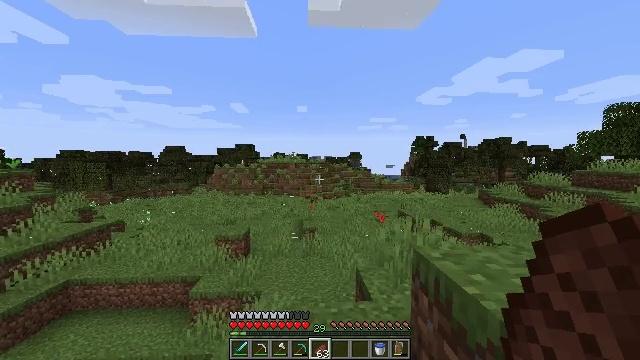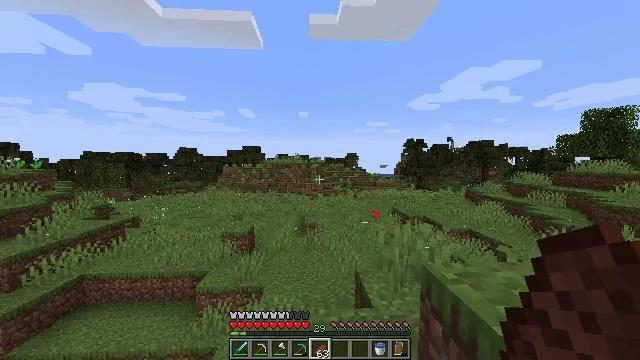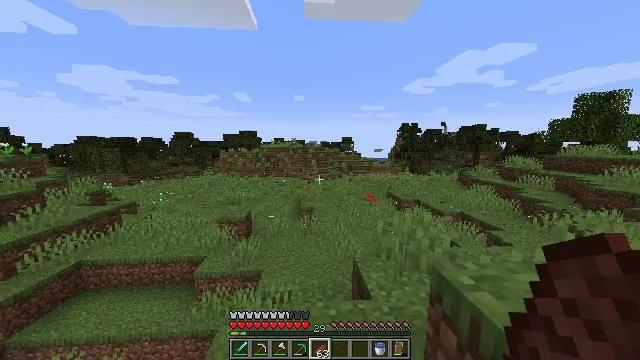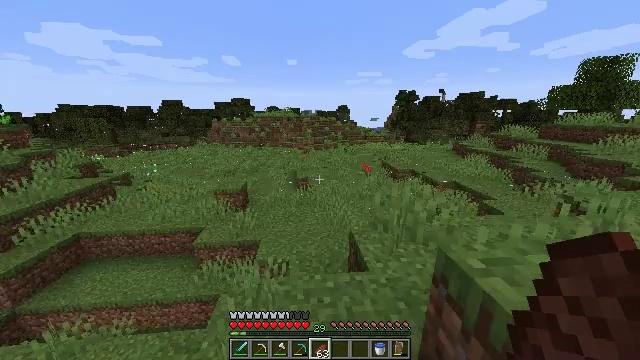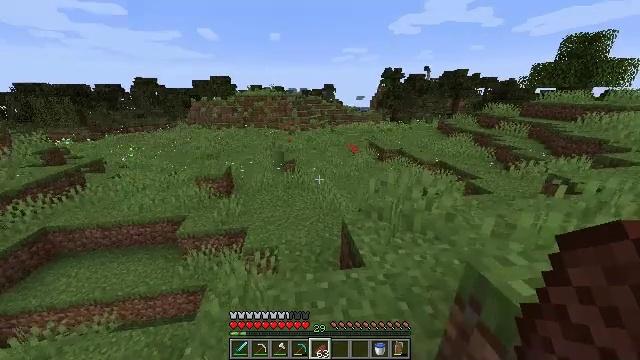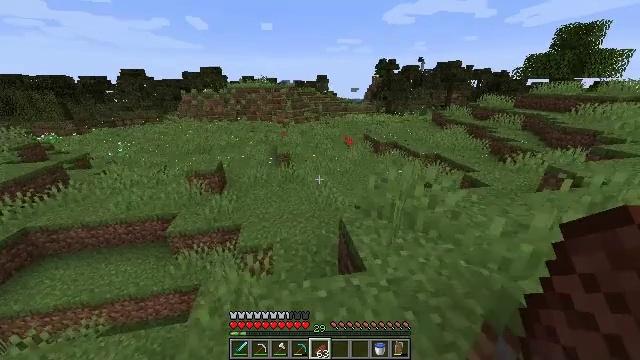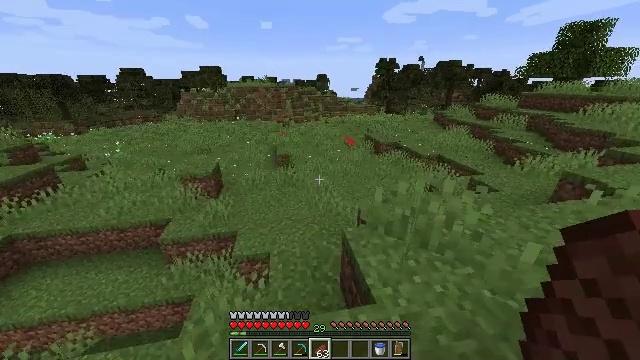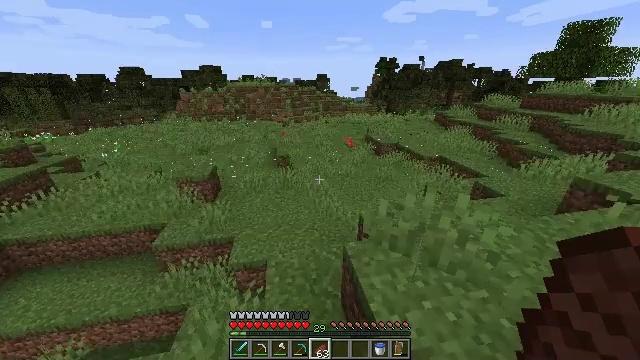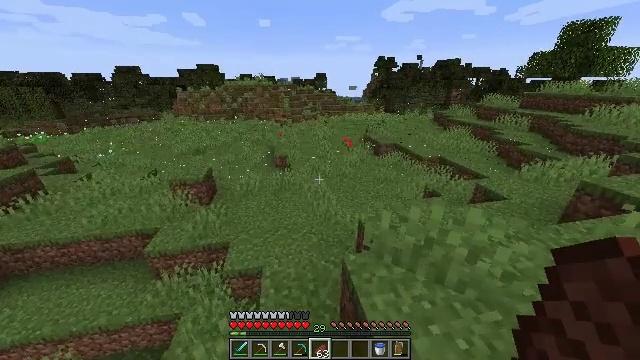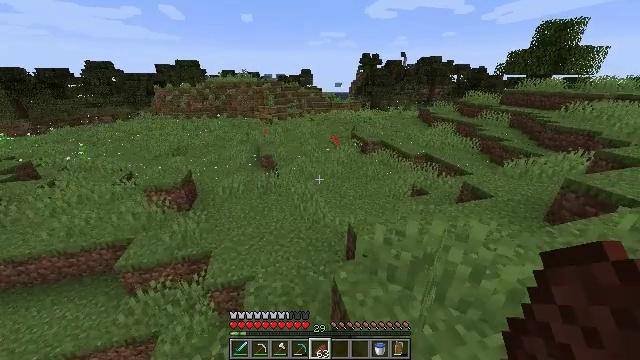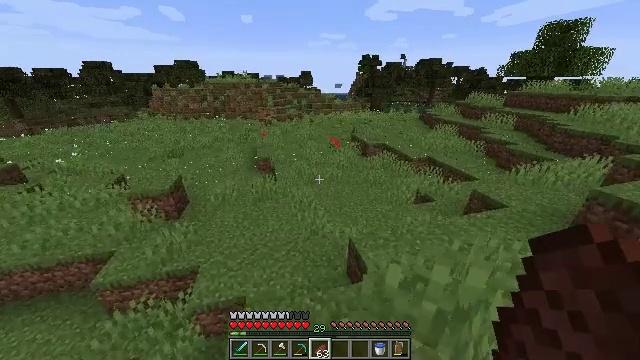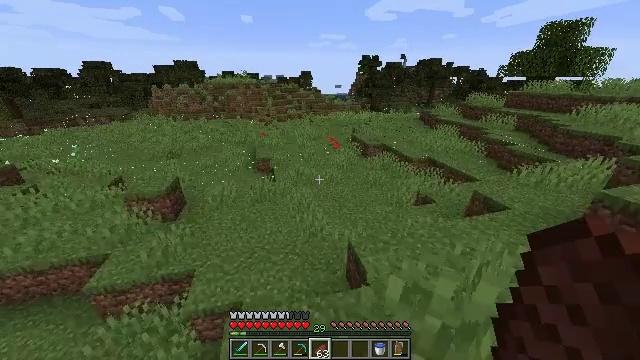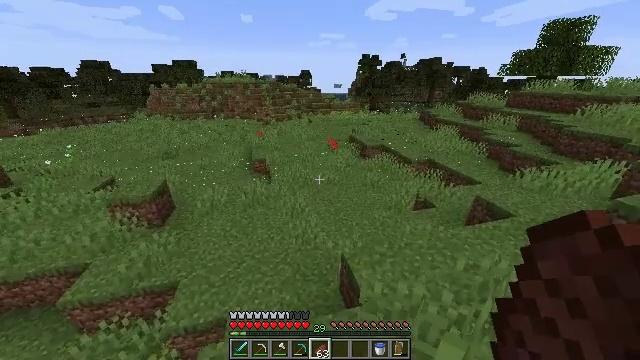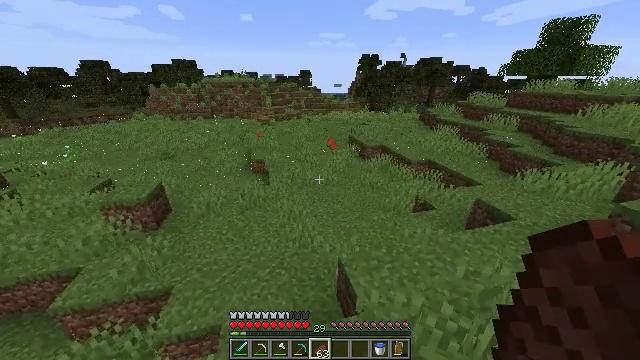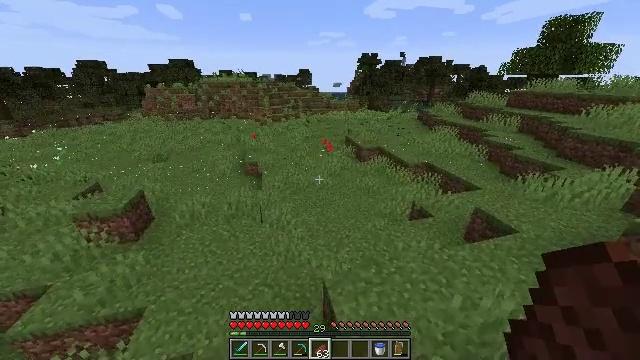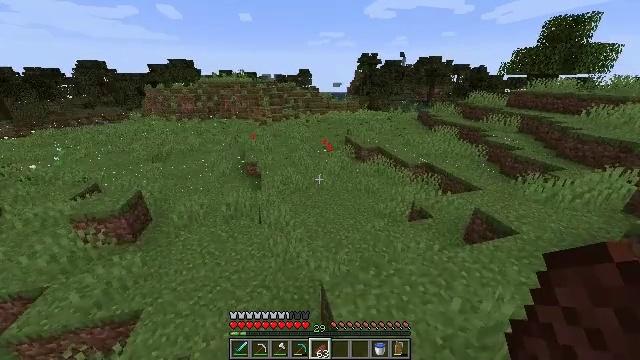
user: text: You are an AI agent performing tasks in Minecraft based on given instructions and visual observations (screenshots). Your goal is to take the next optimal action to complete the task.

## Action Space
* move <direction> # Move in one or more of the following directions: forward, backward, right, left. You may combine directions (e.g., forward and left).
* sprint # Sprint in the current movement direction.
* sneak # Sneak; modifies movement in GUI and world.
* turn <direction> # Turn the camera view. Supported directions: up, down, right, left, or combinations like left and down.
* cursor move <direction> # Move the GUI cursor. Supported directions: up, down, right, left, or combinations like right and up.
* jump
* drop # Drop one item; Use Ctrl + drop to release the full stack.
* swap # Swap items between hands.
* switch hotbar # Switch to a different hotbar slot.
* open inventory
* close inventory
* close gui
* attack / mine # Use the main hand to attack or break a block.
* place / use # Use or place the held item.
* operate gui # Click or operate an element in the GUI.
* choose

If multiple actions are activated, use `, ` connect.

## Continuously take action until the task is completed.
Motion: motion action
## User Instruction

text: Break the sugar cane.
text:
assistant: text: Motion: move forward, sprint
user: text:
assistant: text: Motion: move forward, sprint, turn right and down
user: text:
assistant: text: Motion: move forward, sprint, turn right and down
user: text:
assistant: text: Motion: move forward, sprint, turn right and down
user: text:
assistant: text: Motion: move forward, sprint, turn right and down
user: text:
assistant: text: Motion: move forward, sprint
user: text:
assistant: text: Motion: move forward, sprint
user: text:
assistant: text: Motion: move forward, sprint
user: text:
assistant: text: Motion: move forward, sprint, turn right
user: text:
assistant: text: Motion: move forward, sprint
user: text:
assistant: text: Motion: move forward and move right, sprint
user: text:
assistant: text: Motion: move forward and move right, sprint
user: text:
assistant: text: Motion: move forward and move right, sprint
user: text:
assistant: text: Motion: move forward and move right, sprint
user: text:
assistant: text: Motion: move forward, sprint
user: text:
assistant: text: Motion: move forward, sprint, turn right
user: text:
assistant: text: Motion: move forward, close inventory
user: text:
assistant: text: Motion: turn right, close inventory
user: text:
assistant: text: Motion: turn right
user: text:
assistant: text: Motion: turn right
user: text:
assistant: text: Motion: turn right
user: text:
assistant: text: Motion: no_op
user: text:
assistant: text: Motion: no_op
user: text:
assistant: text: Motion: no_op
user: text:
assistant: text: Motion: no_op
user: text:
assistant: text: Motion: no_op
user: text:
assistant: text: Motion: no_op
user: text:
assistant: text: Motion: no_op
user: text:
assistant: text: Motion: no_op
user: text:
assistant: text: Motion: turn right and up